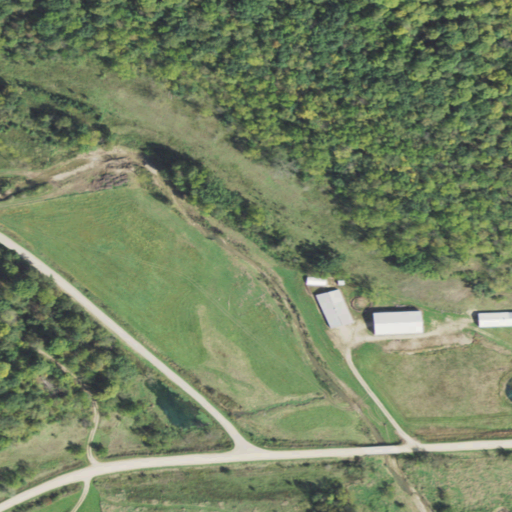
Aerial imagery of valley in Iowa named Louse Hollow containing pasture, deciduous forest, low intensity development, open development, herbaceous wetlands, and medium intensity development